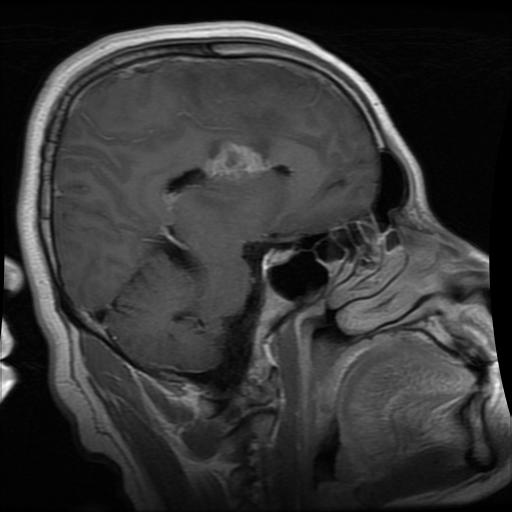
Label: glioma